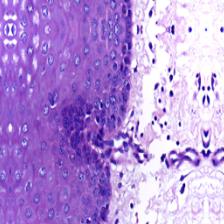
Diagnosis: Normal